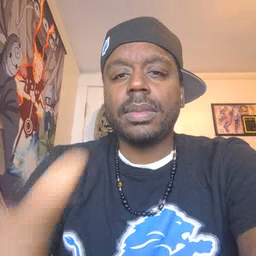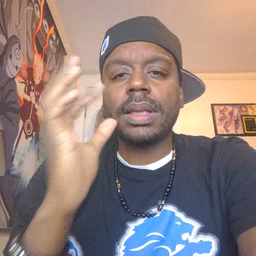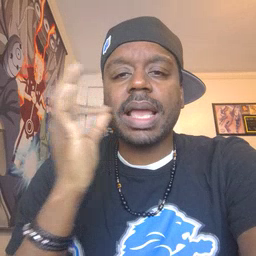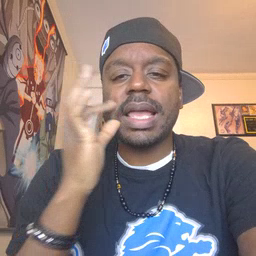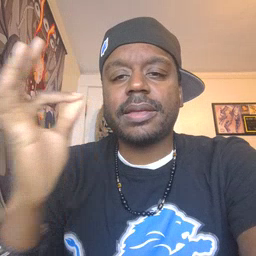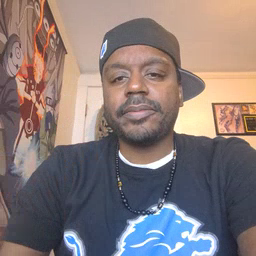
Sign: cat